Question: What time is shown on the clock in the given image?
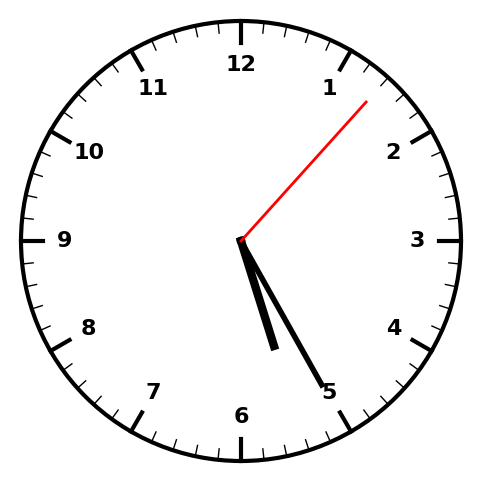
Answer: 05:25:07